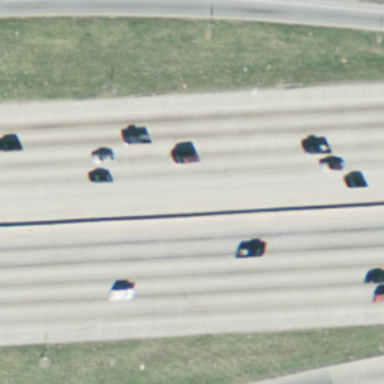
There are two straight freeways with some plants beside them .